Interaction volume radius: 5 \u00c5
Interaction volume height: 45 \u00c5
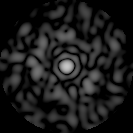
Disorder parameter: 0.8766